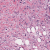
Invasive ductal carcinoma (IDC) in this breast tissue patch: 1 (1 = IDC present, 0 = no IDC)